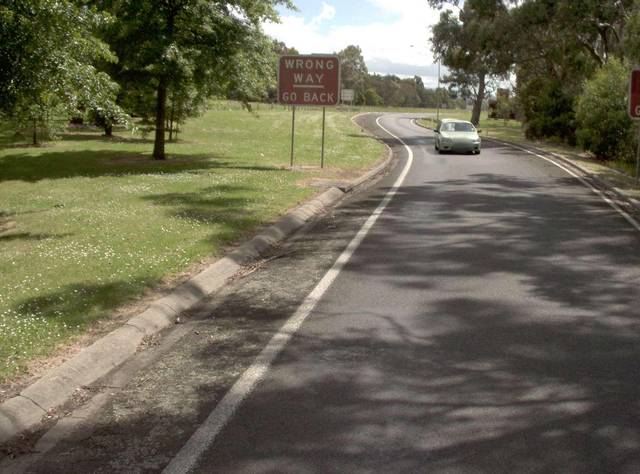
Region: Australia
Coordinates: -38.185, 146.233